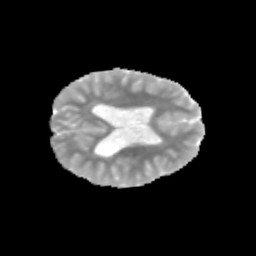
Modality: MD
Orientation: axial
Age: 9
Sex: female
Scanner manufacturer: siemens
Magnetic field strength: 3 T
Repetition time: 3.8 s
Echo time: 0.07 s